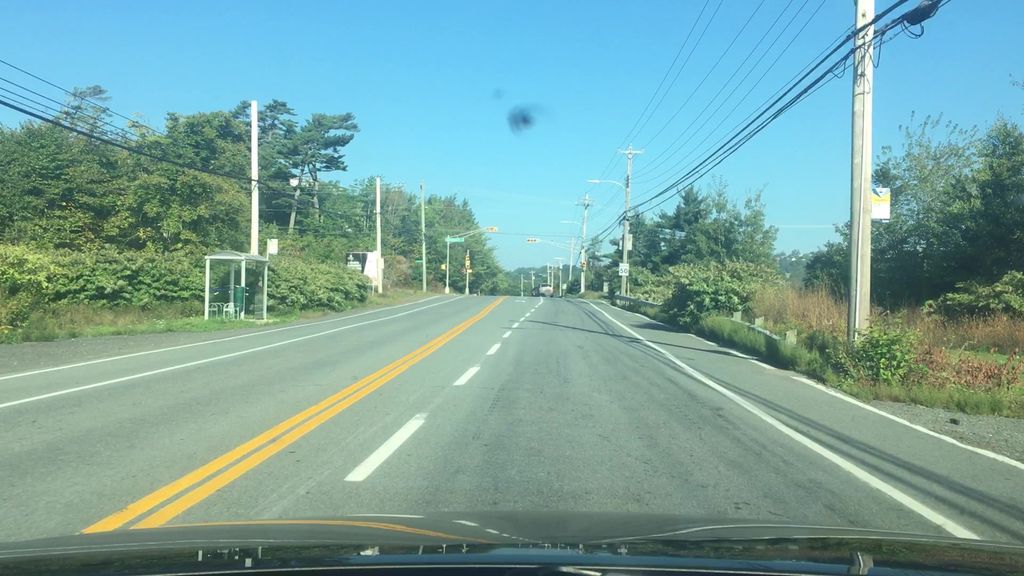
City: halifax